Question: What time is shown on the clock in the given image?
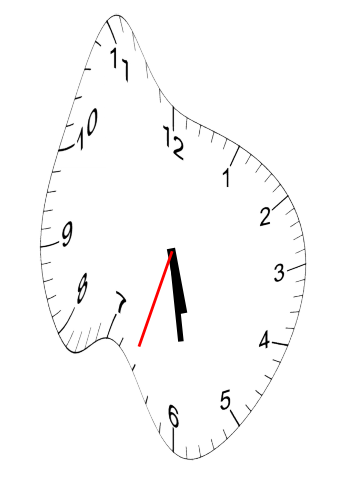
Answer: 05:28:33